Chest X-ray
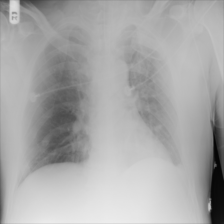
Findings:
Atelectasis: negative
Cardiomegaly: negative
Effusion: negative
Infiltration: negative
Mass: negative
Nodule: negative
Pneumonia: negative
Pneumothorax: negative
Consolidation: negative
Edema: negative
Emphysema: negative
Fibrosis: negative
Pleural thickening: negative
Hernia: negative